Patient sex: M
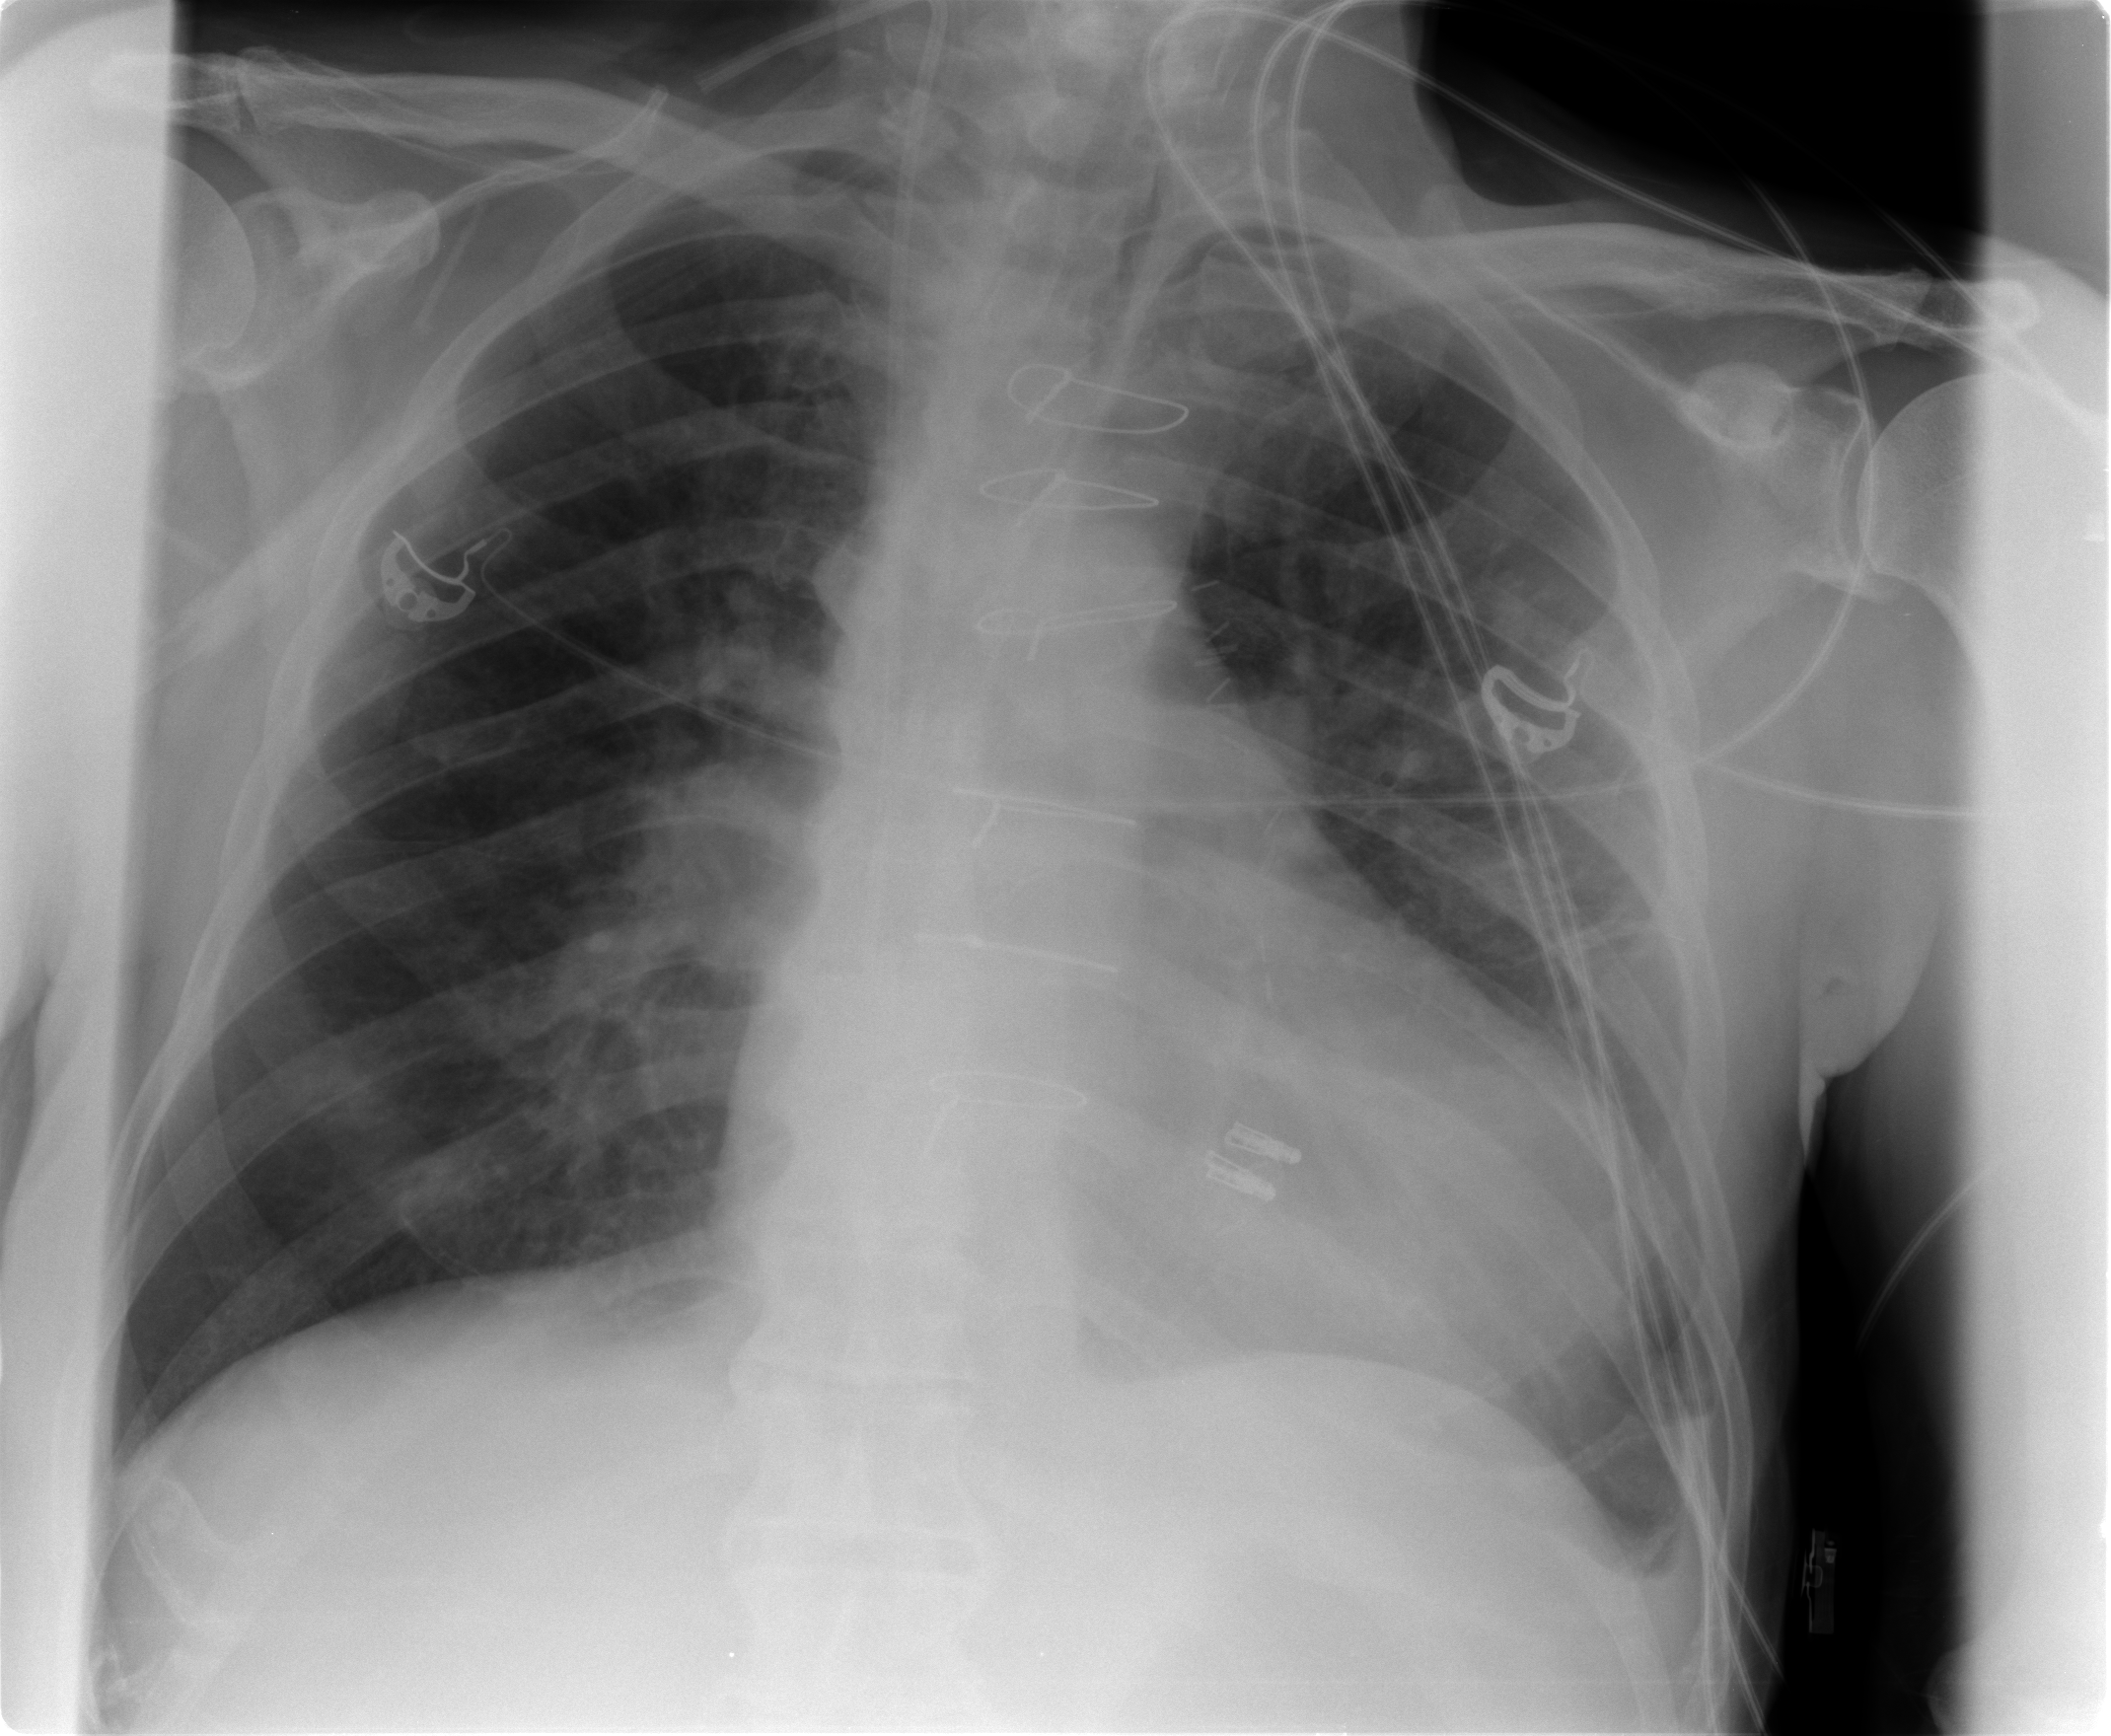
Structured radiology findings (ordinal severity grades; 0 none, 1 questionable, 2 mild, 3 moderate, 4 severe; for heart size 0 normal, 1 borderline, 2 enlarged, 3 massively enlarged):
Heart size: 2
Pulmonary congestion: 2
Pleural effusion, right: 0
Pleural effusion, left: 2
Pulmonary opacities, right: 0
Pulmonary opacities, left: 2
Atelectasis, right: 0
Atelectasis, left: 2